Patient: sex F, age 62
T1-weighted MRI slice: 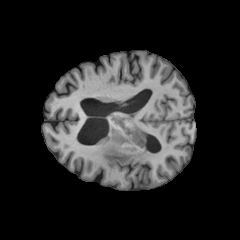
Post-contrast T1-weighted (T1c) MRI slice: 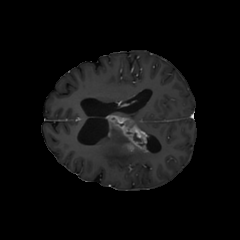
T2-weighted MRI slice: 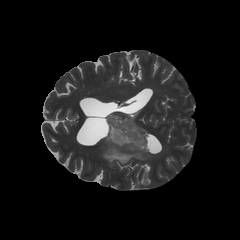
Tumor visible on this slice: yes
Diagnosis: Glioblastoma, IDH-wildtype
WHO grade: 4